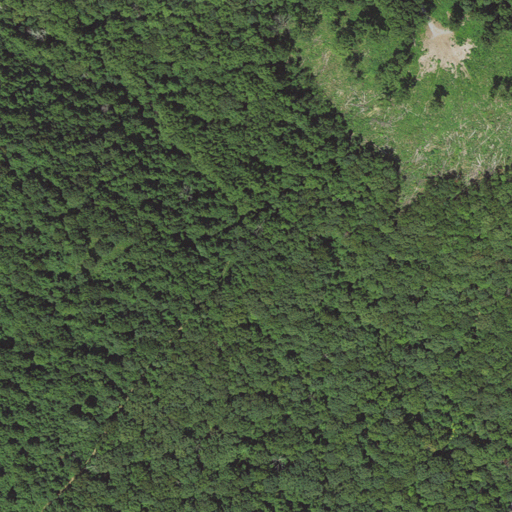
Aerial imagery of gap in North Carolina named Bowman Gap containing deciduous forest and open development